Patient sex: F
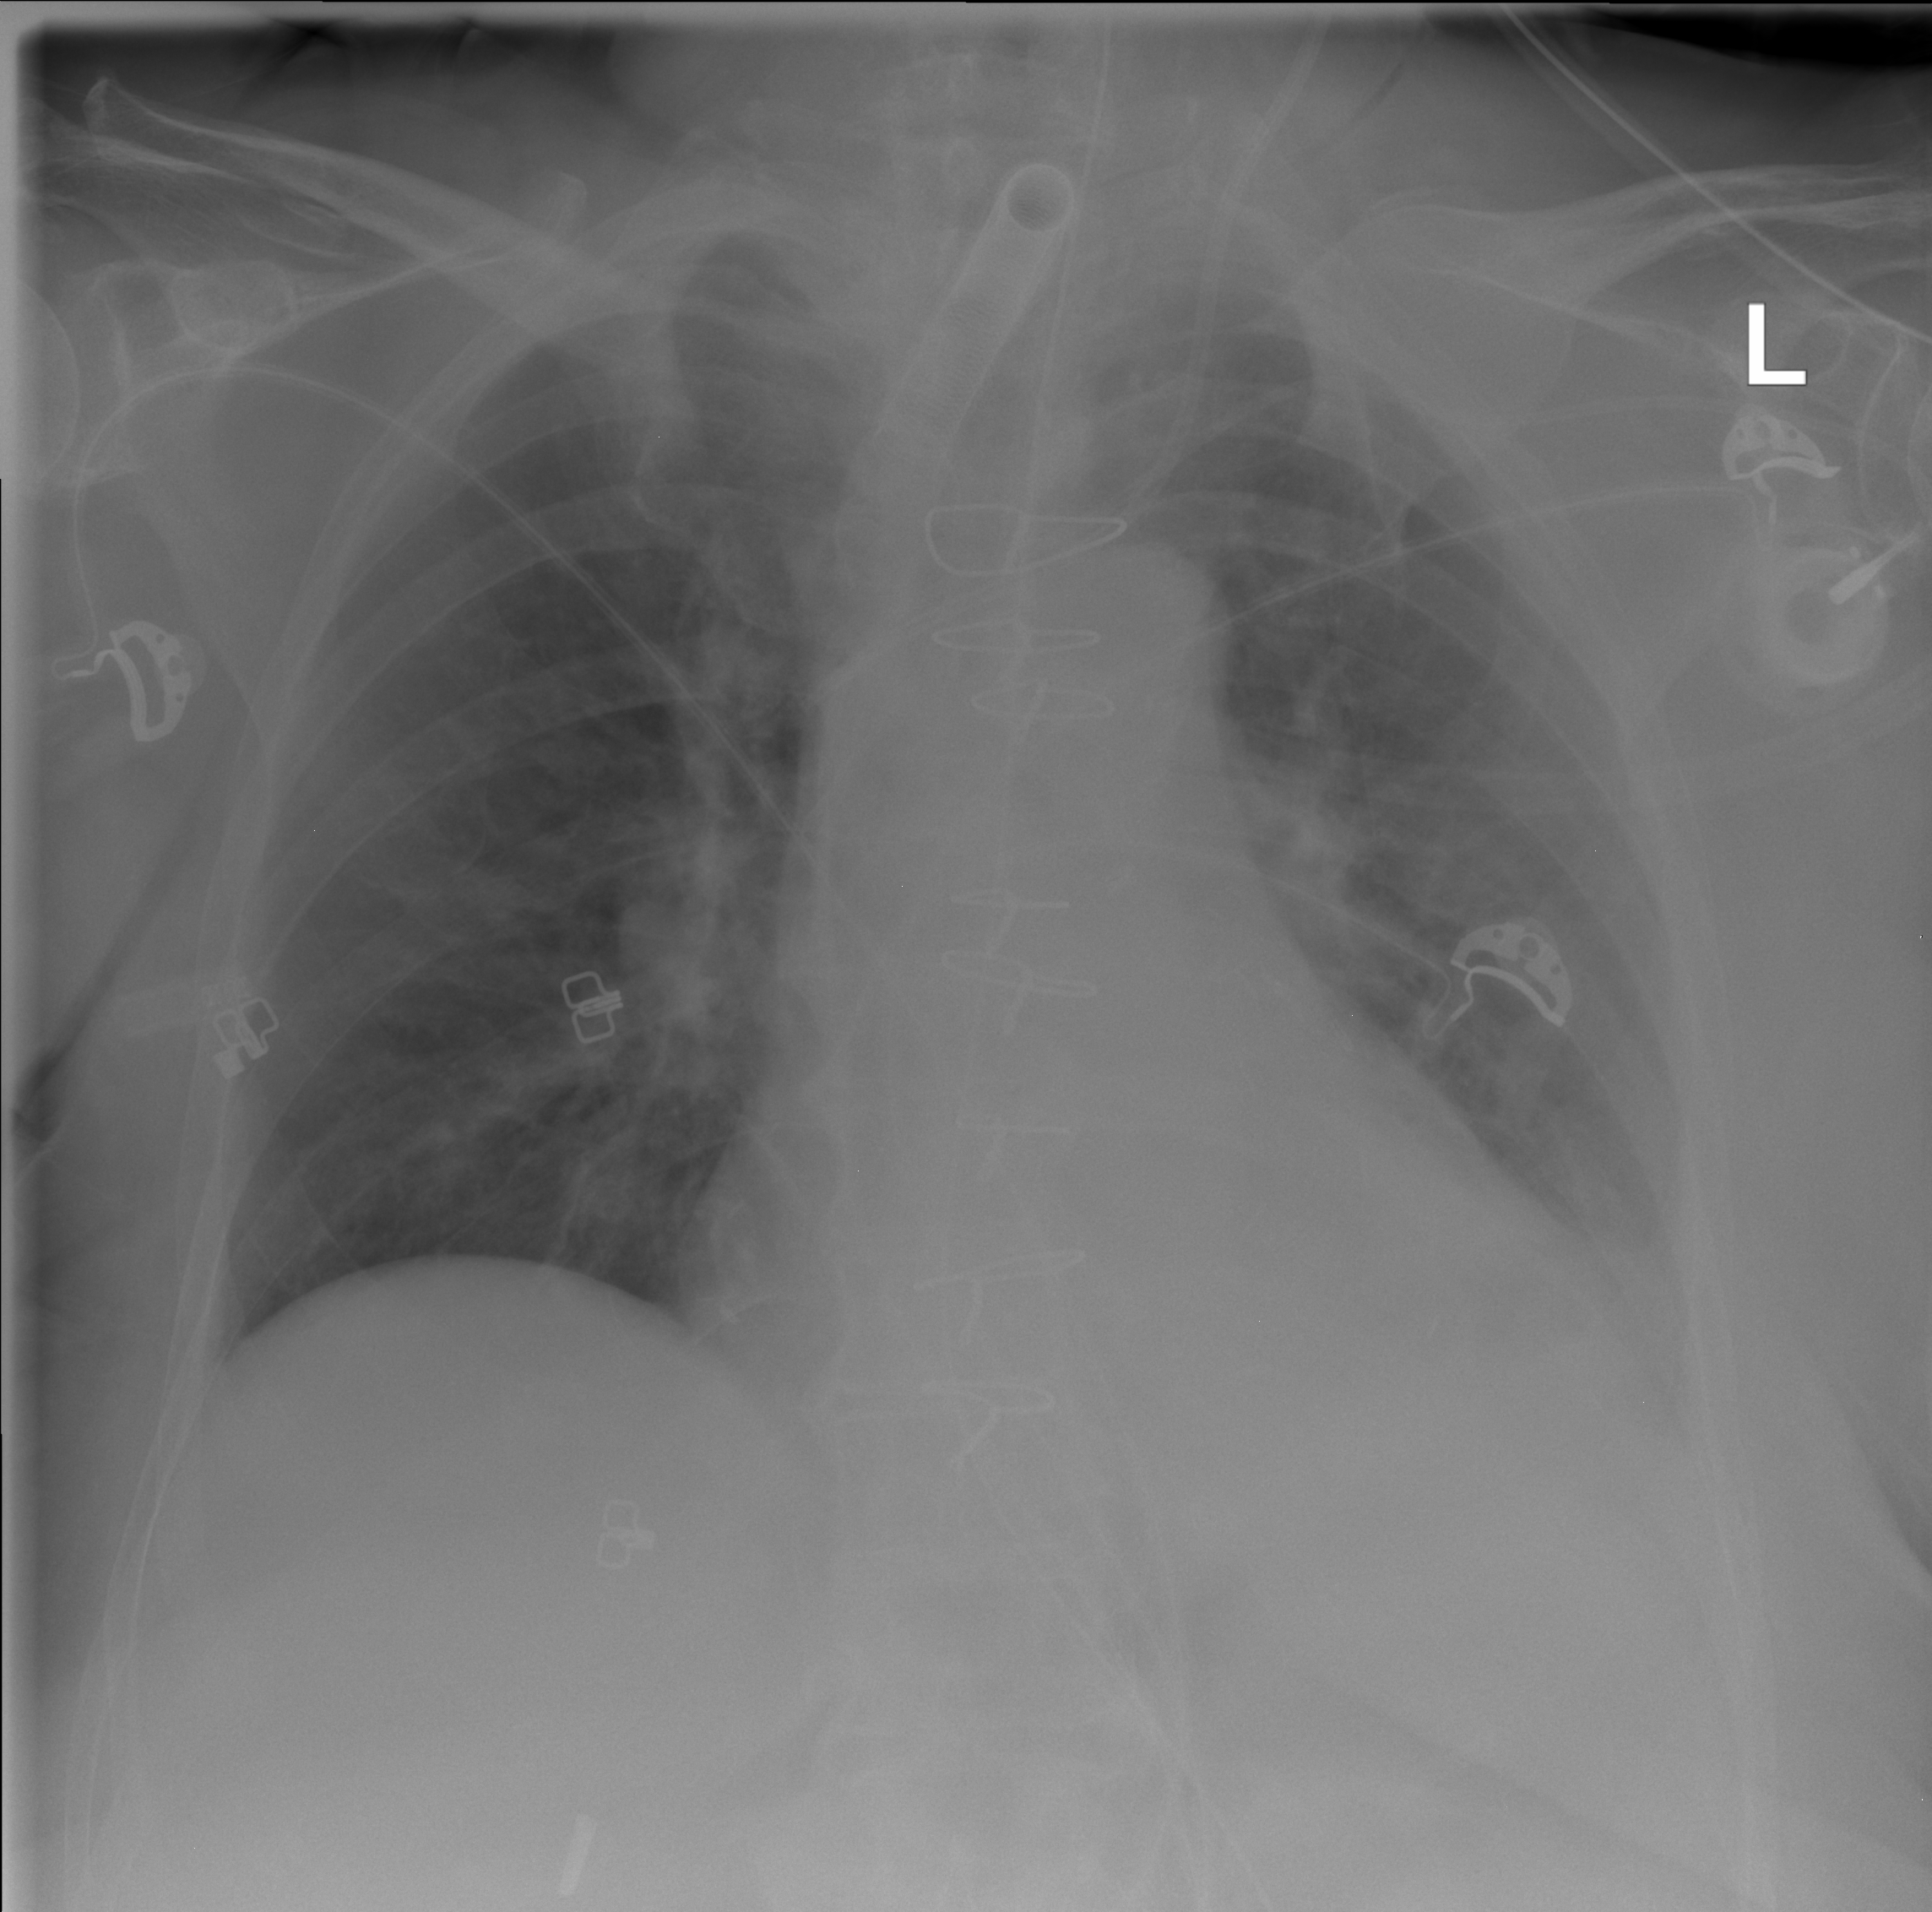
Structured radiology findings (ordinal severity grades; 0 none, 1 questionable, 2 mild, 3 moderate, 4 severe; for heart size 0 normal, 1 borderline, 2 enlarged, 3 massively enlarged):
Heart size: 2
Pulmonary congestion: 2
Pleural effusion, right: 0
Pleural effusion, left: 2
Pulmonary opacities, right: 2
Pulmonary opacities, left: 2
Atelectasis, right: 0
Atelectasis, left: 2